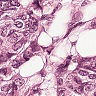
Metastatic tissue present: yes